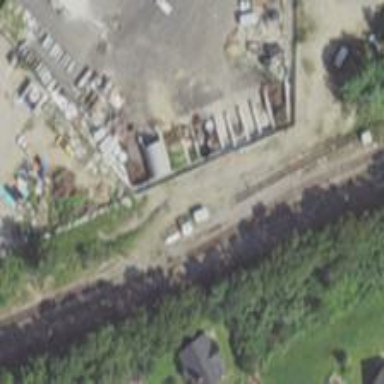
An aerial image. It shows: Junction on the railway.